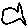
Label: fish